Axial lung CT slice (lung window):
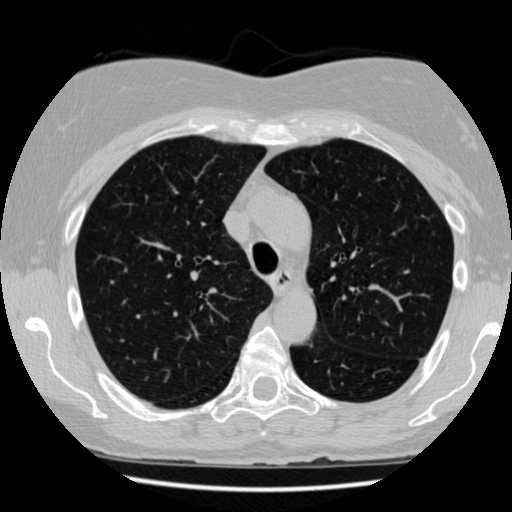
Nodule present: no